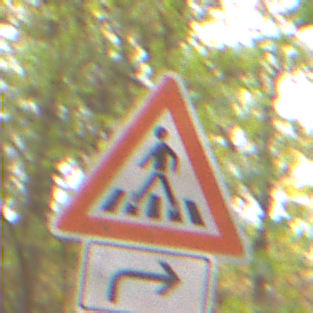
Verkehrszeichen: FussgaengerueberwegRechts
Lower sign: RichtungsangabeDurchPfeile5
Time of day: Midday
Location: Outdoor (Nature)
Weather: Overcast
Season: NotSpecified
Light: Natural